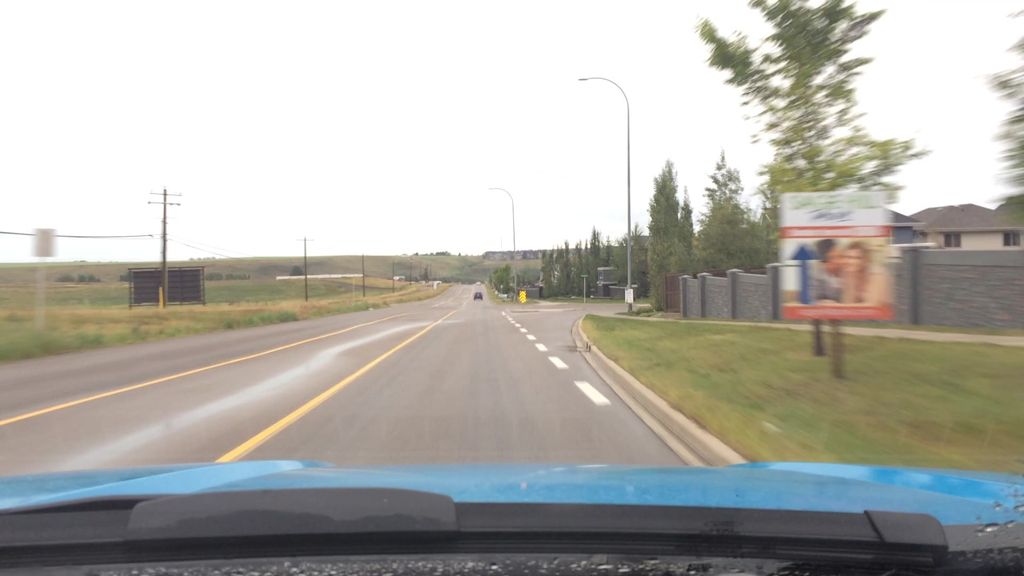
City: calgary